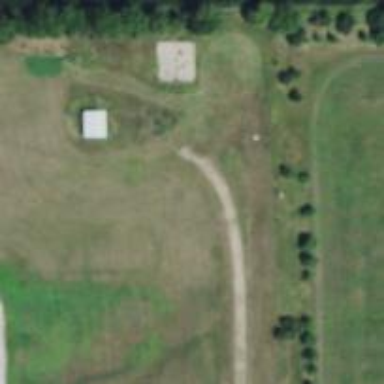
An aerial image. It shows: Driveway.